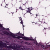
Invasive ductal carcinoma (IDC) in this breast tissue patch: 0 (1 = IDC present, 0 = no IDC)